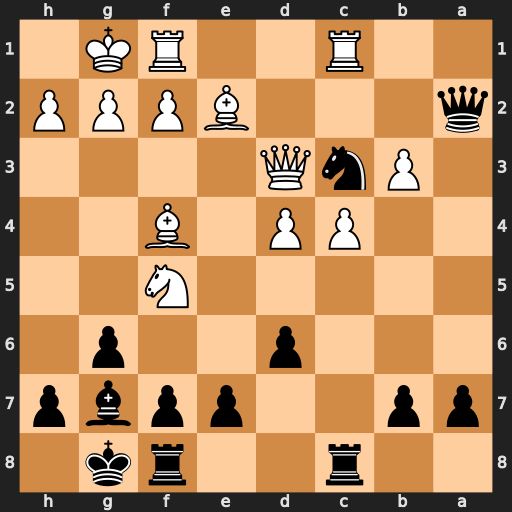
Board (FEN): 2r2rk1/pp2ppbp/3p2p1/5N2/2PP1B2/1PnQ4/q3BPPP/2R2RK1
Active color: b
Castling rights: -
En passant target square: -
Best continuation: Nxe2+ Qxe2 Qxe2